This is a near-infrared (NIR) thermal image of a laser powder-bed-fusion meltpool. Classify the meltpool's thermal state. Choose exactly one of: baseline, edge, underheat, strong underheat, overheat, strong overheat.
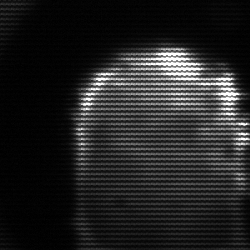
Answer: baseline